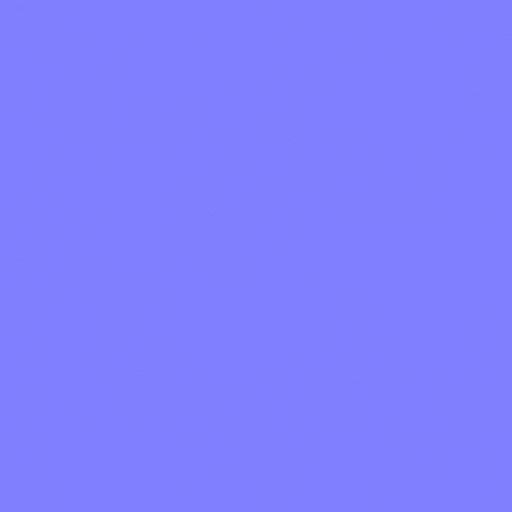
colorful terrazzo white